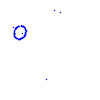
Particle: proton